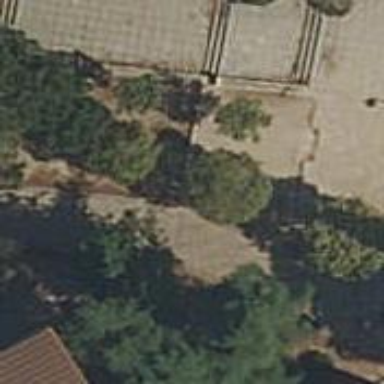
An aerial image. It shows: Footway made of paving stones.